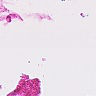
Metastatic tissue present: no